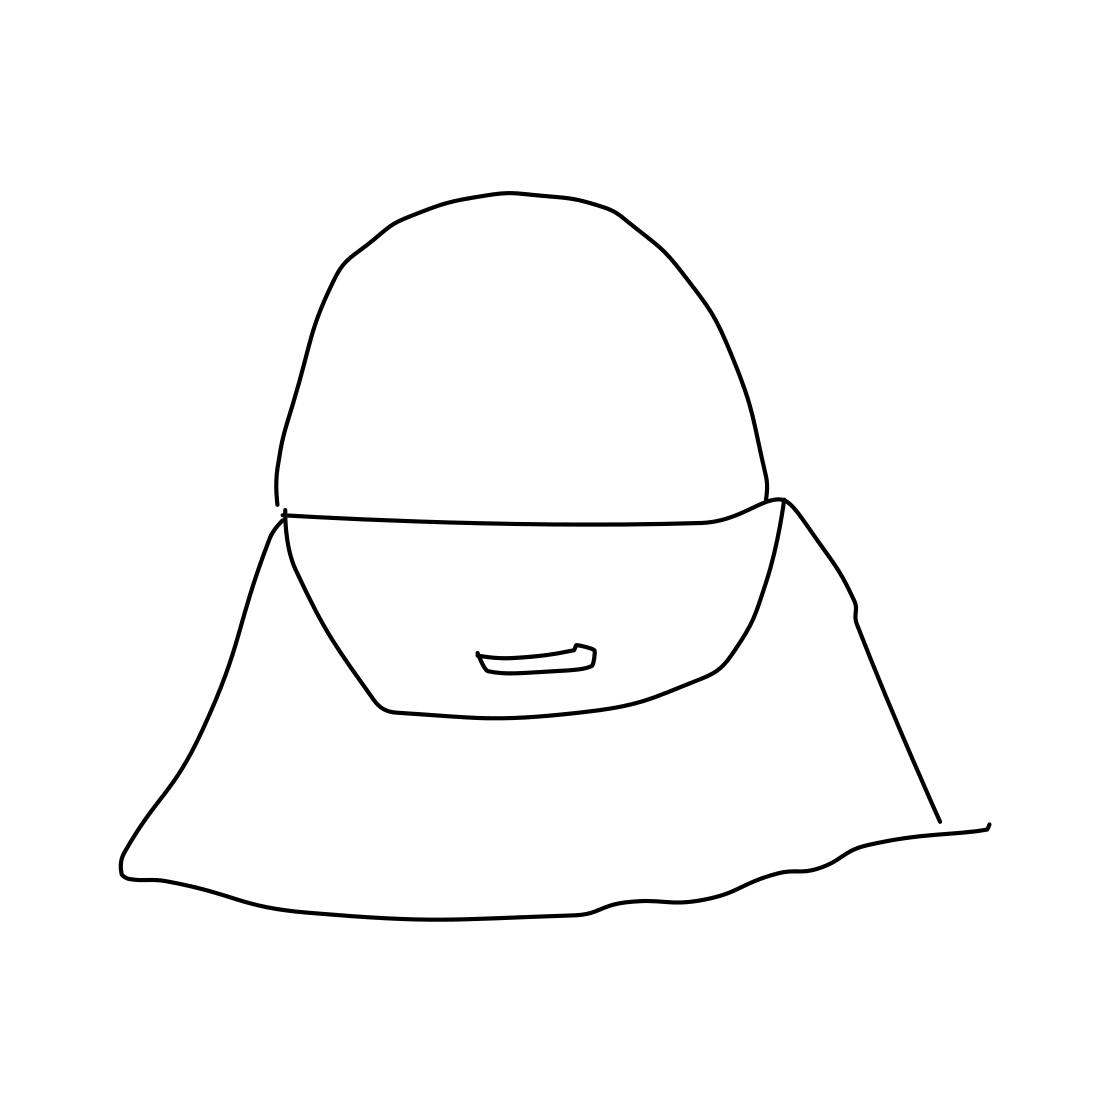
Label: purse